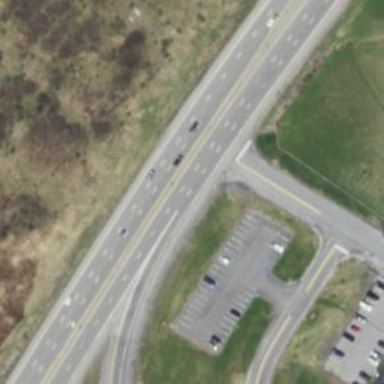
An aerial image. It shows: Trunk highway with expressway features.